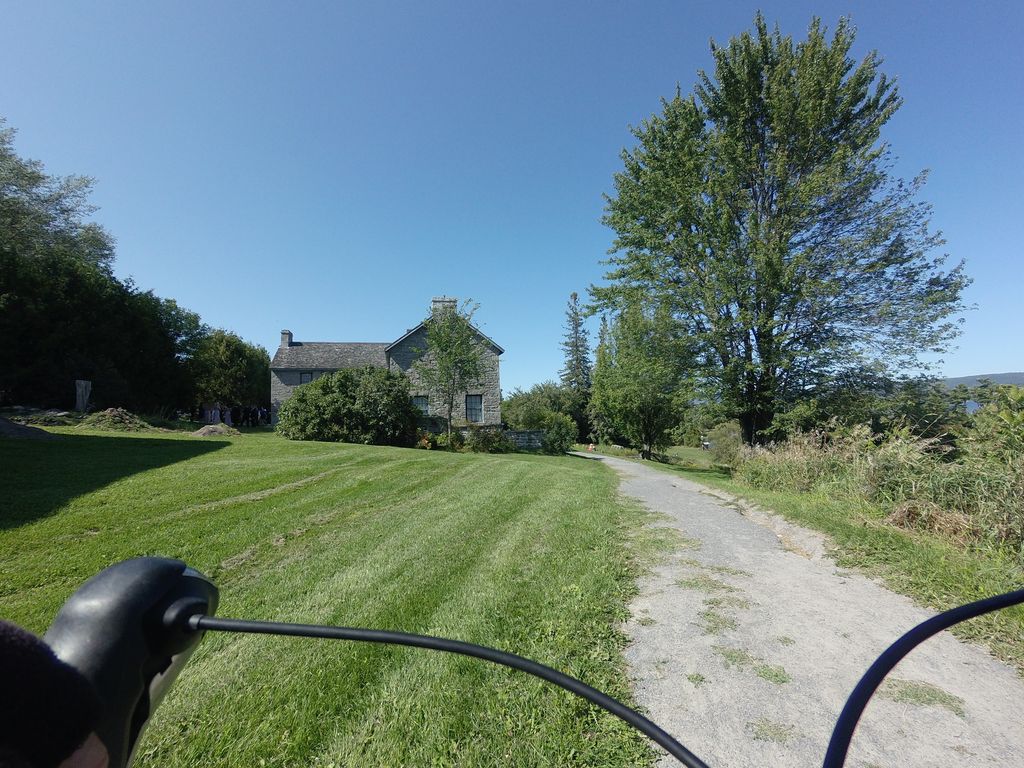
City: ottawa-gatineau